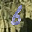
Label: 6